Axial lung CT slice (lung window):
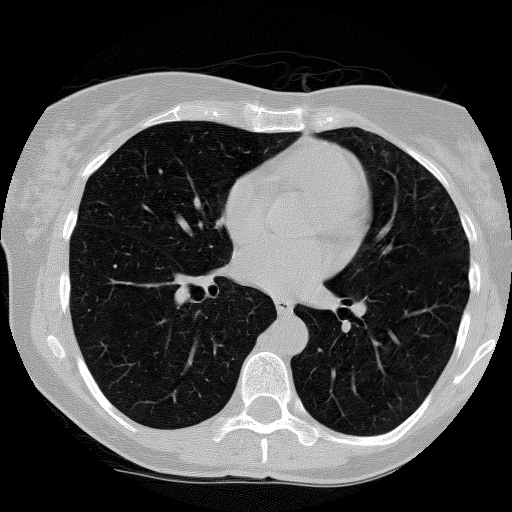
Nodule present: no